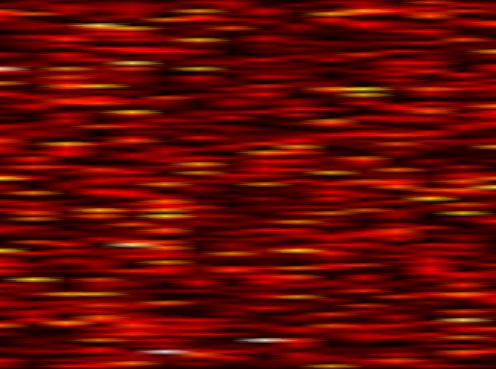
Label: WOLA